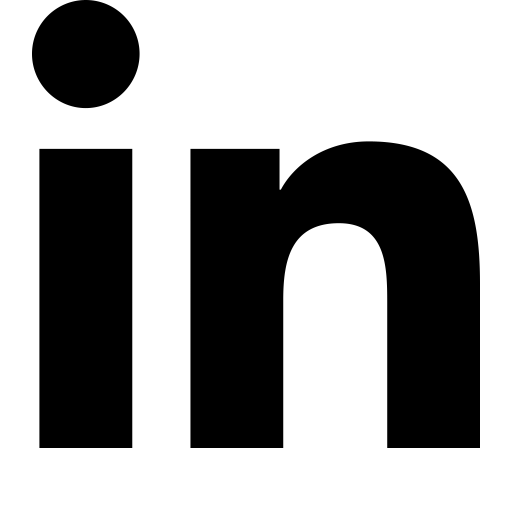
Tags: icon, FontAwesome, fa-icon, brand, linkedin, in